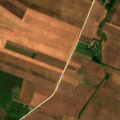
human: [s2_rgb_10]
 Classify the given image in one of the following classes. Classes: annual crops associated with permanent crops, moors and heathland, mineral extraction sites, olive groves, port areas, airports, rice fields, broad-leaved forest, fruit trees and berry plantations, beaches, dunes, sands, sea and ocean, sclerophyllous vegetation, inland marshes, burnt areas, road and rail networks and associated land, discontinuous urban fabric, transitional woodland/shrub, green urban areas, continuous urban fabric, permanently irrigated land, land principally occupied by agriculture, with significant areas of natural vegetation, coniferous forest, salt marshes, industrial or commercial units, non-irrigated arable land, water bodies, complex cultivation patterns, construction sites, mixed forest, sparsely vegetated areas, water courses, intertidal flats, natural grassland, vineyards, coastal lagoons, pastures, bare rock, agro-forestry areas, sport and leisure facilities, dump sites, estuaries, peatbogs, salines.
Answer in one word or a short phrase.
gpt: non-irrigated arable land, complex cultivation patterns